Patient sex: F
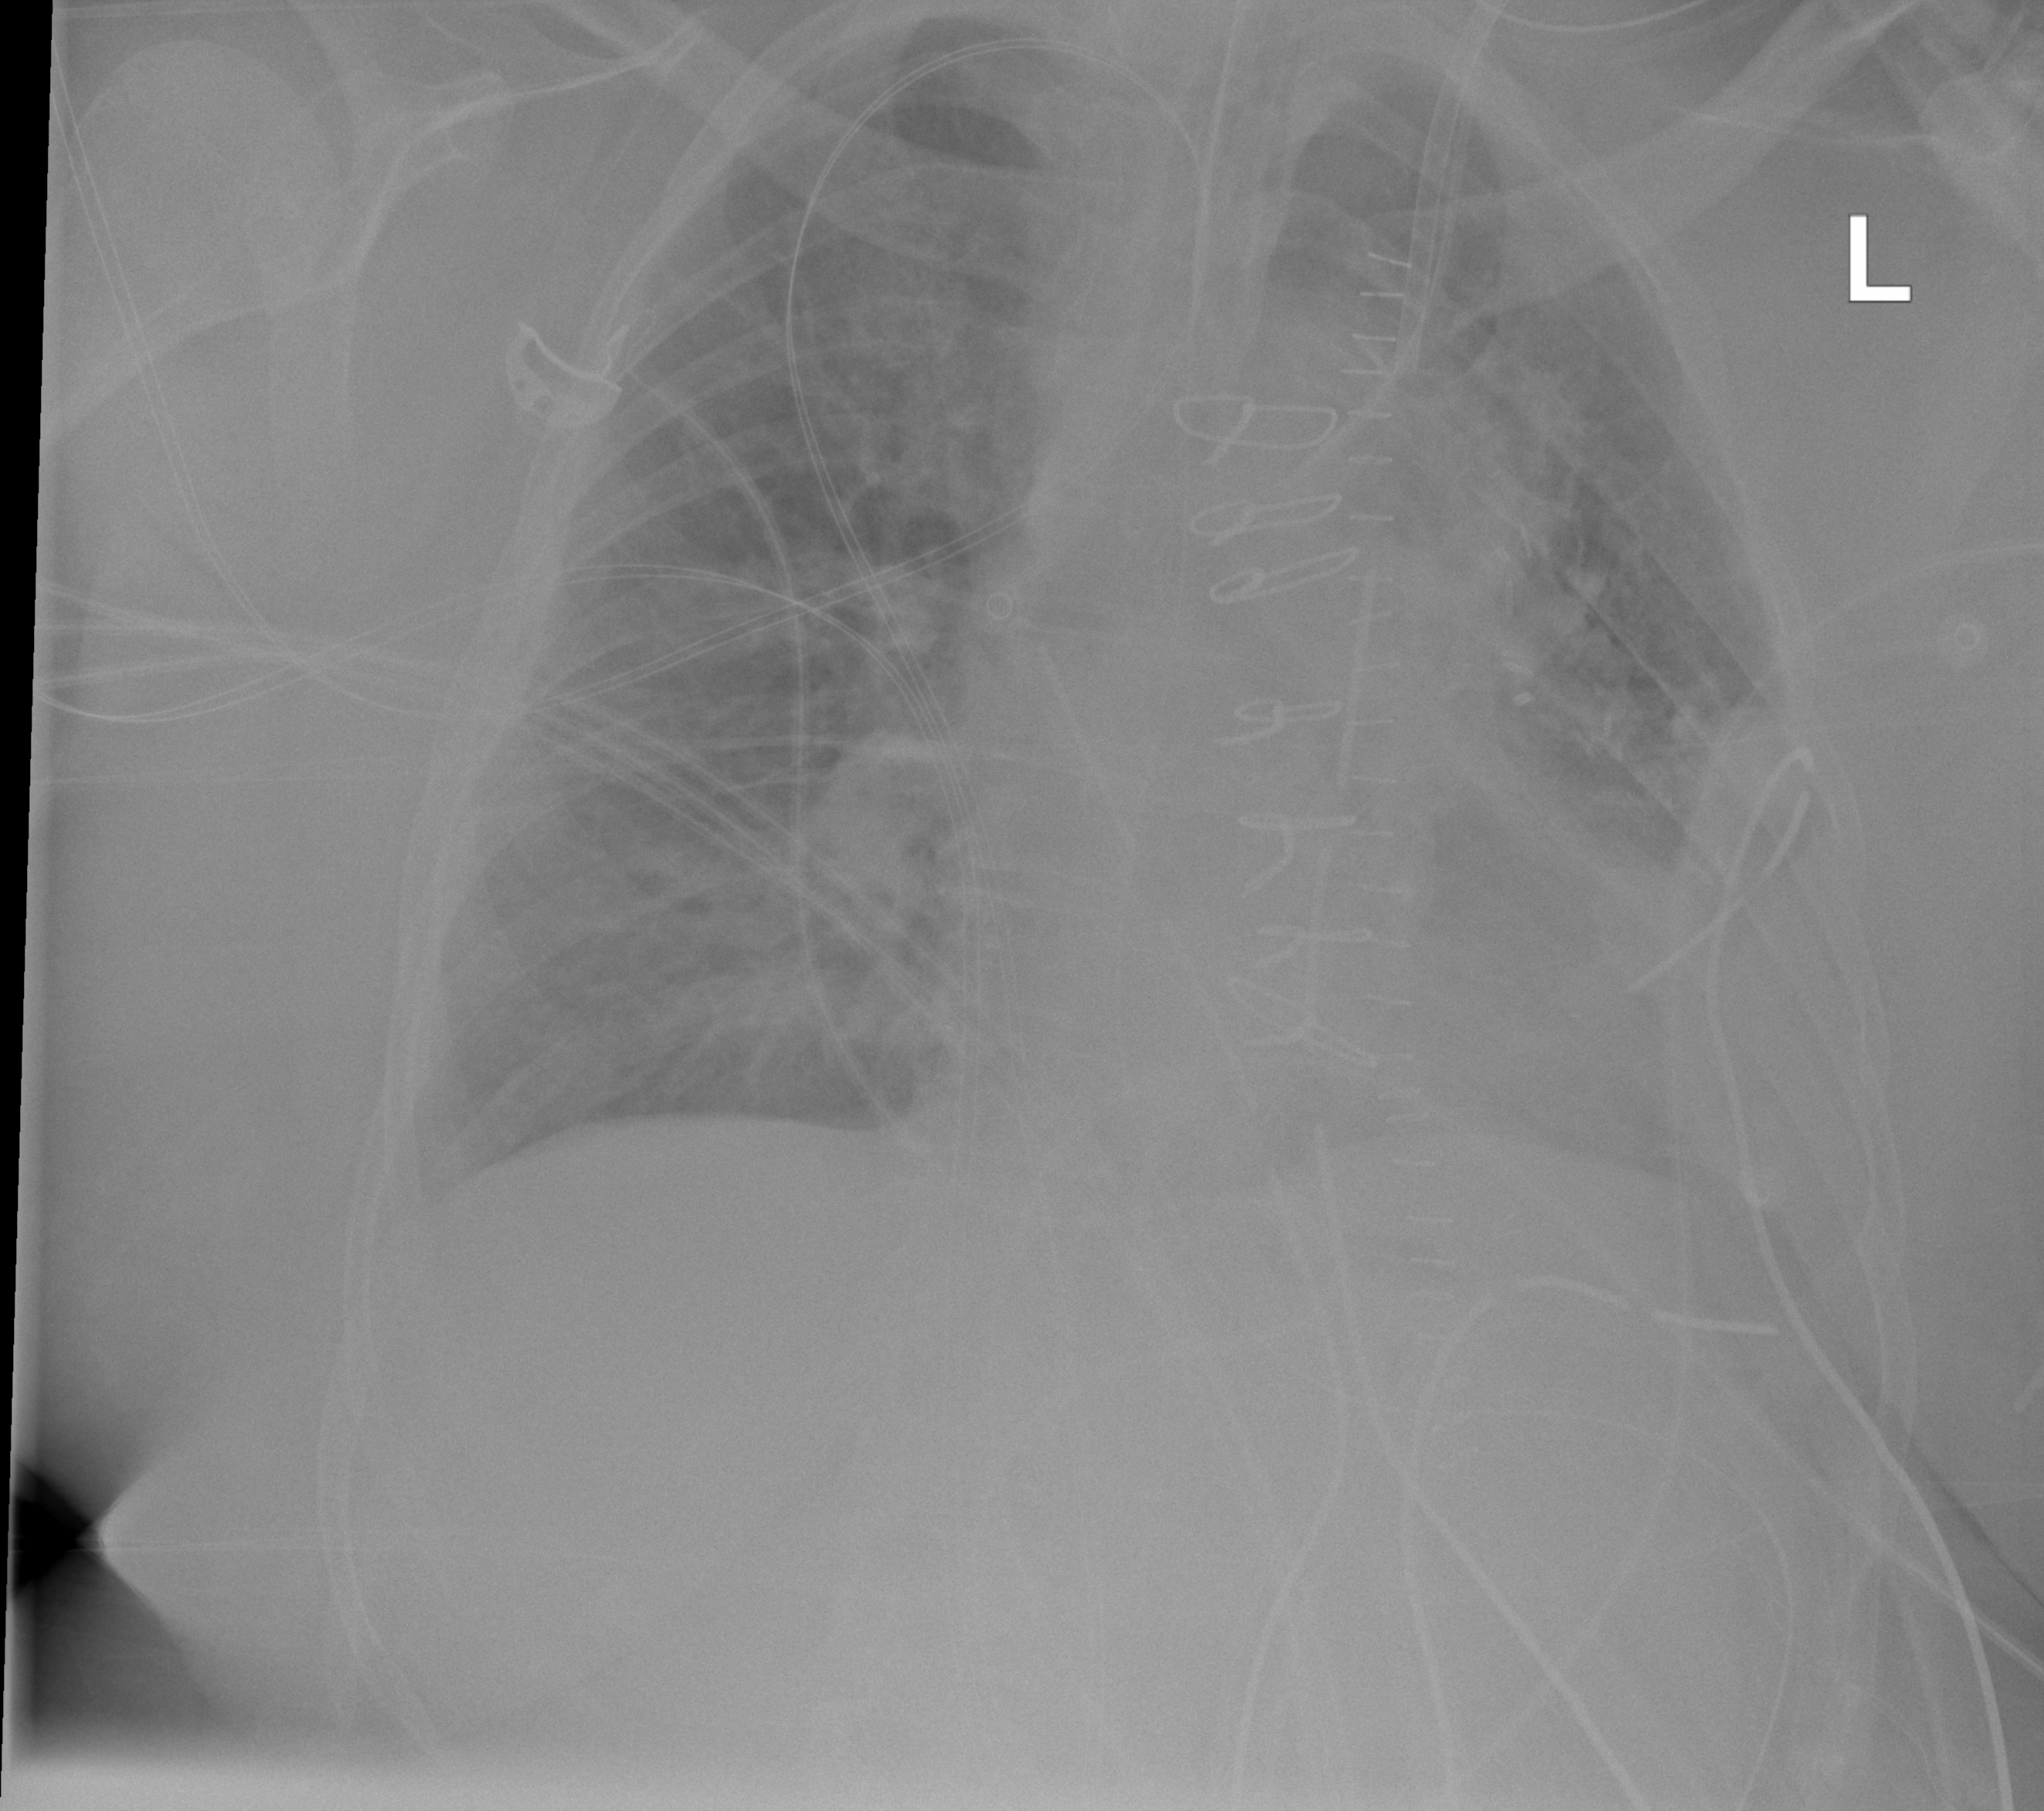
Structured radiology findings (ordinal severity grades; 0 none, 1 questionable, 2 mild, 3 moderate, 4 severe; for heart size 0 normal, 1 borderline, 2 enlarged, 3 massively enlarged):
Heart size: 0
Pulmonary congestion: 1
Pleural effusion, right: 0
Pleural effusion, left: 2
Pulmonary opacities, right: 1
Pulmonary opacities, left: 0
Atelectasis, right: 0
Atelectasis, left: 2